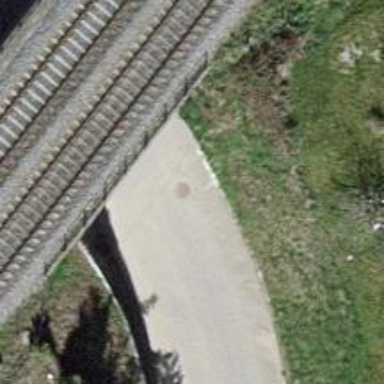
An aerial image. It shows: Service road with grade1 track type that goes through tunnel.